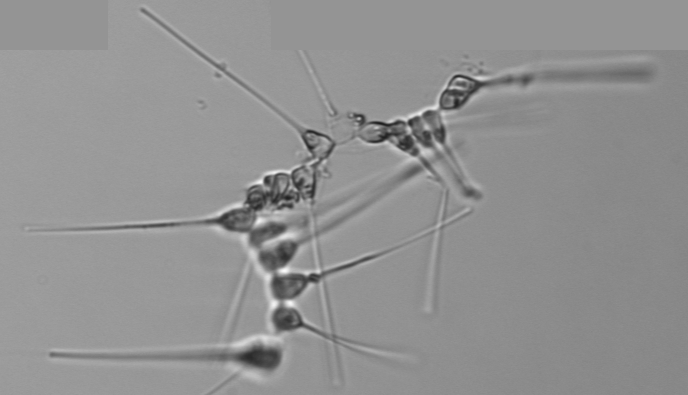
Label: Asterionellopsis_glacialis